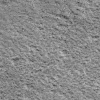
Atmospheric dust classification: not_dusty